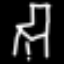
Label: chair